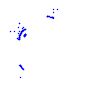
Particle: proton